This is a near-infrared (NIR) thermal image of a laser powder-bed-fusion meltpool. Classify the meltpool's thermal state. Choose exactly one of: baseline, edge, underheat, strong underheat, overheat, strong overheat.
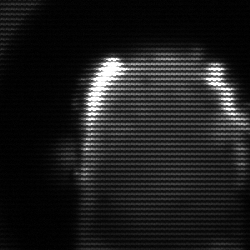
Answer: baseline